Question: Suppose I have an 'igraph' graph like the following:
'''
library(ggraph)
library(igraph)
vertices <- data.frame(name = LETTERS[1:6],
time = c(0, 9, 9, 10, 10, 10))
edges <- data.frame(from = c("A", "B", "B", "A", "C", "C"),
to = c("B", "D", "E", "C", "E", "F"))
graph <- graph_from_data_frame(edges,
directed = TRUE,
vertices = vertices)
'''
For present purposes, the graph will always be a tree or a DAG, and I would like to use 'ggraph' to plot the graph in a tree-like layout. My question is: 'time'?
I can set 'aes(y = time)' in 'geom_node_point' to correctly position the nodes, but the edges do not follow along:
'''
ggraph(graph, layout = "tree") +
geom_node_point(aes(y = time)) +
geom_edge_link() +
theme_bw()
'''

<URL>
Setting the 'y' or 'yend' aesthetic to 'time' in 'geom_edge_link' throws an error.
I am new to 'ggraph', so I'm stuck on how to proceed with this problem.
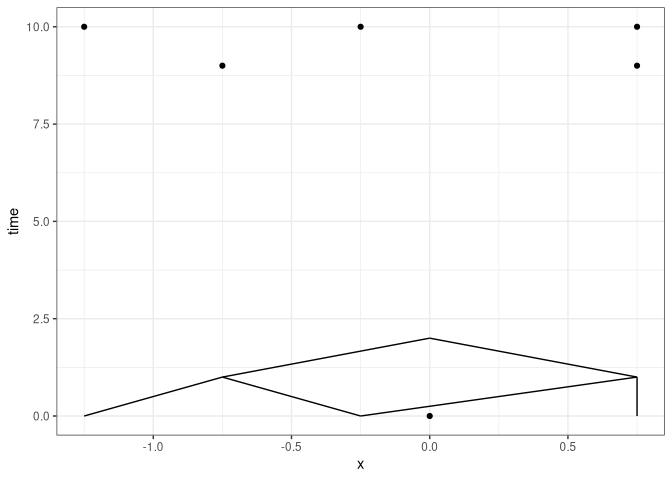
Answer: It is not pretty, but you can achieve this by creating your own layout.
'''
LO = layout_as_tree(graph)
LO[, 2] = V(graph)$time
ggraph(graph, layout = LO) +
geom_node_point() +
geom_edge_link() +
theme_bw()
'''
<URL>